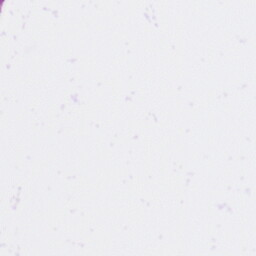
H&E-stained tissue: Skin